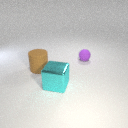
large cyan metal cube to the left of small purple rubber sphere